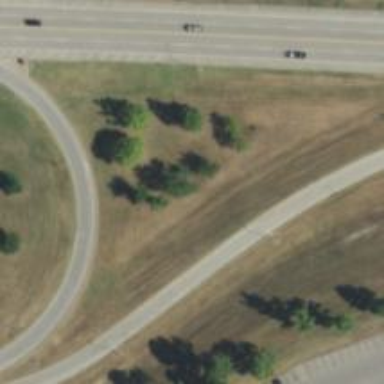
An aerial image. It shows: Trunk link highway.